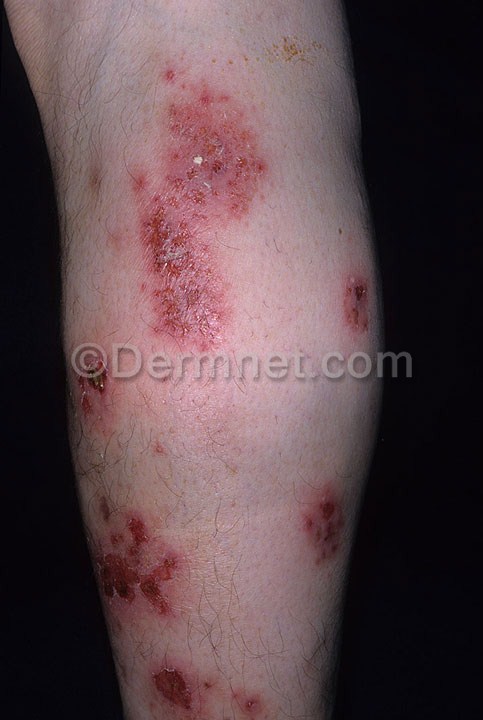
Disease: Eczema Photos